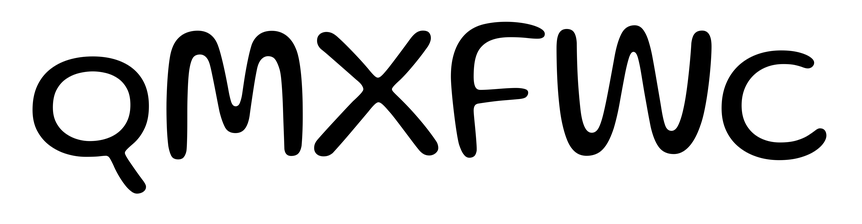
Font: Gluten_Light